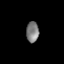
Tissue: prostate
Cell type: Fibroblasts
Senescence score: 0.8074
Nuclear area (px): 253
Mean DAPI intensity: 125.569